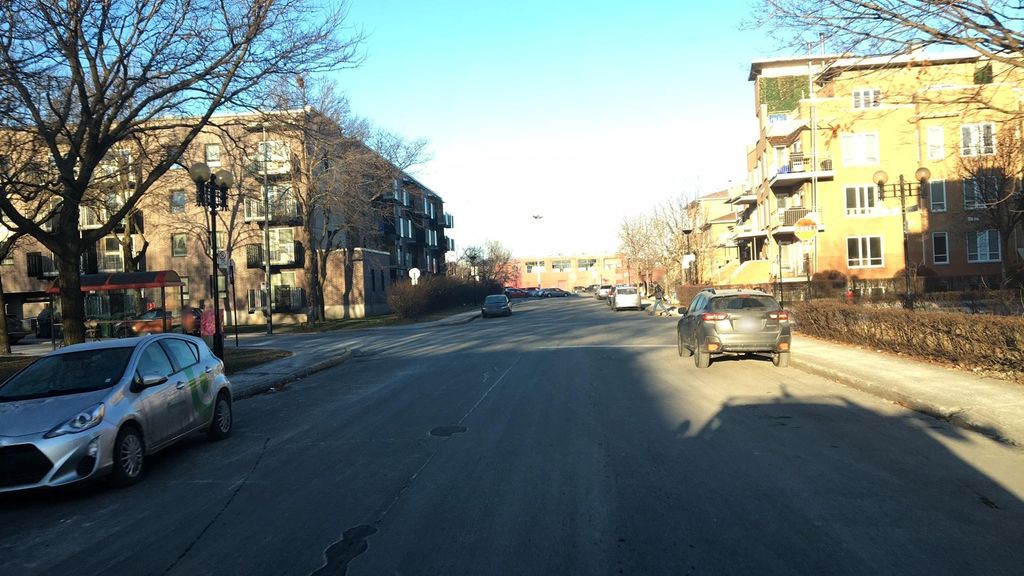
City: montreal